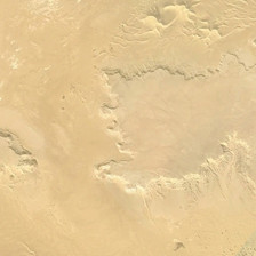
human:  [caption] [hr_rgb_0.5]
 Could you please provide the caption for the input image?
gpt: There is a pond in the desert.

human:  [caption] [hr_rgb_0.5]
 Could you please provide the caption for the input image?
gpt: There is a pond shaped pattern in the desert.

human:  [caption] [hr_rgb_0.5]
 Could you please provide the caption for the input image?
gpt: Irregular patterns with irregular shapes can be seen on the desert.

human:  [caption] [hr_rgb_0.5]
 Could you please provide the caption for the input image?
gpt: Irregular shaped patterns with jagged edges can be seen in the desert.

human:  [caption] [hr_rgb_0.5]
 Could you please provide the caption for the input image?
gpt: There's a model of pond shape in the desert.